Question: I coulnd not find a solution.
I store data into a local SQLITE DB. Everything works except for accented words.
As in the figure.

However, if I try to store accented word by using SqliteManager (Firefox plugin) everything works. In conclusion: when I store accented word by using my app, strange chars appear.
I use the following code to write data (same for read). Basically, all strings are UTF8 encoded.
'''
-(NSInteger)writeData:(NSDictionary* )data table:(NSString* )table
{
sqlite3_stmt *sqlStatement;
NSMutableArray *columns = [[NSMutableArray alloc] init];
NSMutableArray *values = [[NSMutableArray alloc] init];
NSMutableDictionary *temp = [[NSMutableDictionary alloc] initWithDictionary:data];
@try {
assert([data count] != 0);
if ([[data allKeys] count] == 0) return 1;
[temp removeObjectForKey:@"id"];
[columns addObjectsFromArray:[temp allKeys]];
NSString *cols = [columns componentsJoinedByString:@","];
NSMutableString *colNames = [[NSMutableString alloc] initWithString:
[NSString stringWithFormat:@"INSERT INTO %s (",[table UTF8String]]];
[colNames appendString:cols];
[colNames appendString:@")"];
// VALUES FOR INSERT
[values addObjectsFromArray:[temp allValues] ];
NSMutableString *s = [[NSMutableString alloc] init];
for(int i = 0; i < [values count]; i++)
{
[s setString:[NSString stringWithFormat:@"%@",[values objectAtIndex:i]]];
const char* currentValue = [s UTF8String];
[values setObject:[NSString stringWithFormat:@""%s"",currentValue] atIndexedSubscript:i];
}
NSString *vals = [values componentsJoinedByString:@","];
NSMutableString *valNames = [[NSMutableString alloc] initWithString:@" VALUES ("];
[valNames appendString:vals];
[valNames appendString:@")"];
[colNames appendString:valNames];
const char *sql = [colNames UTF8String];
#ifdef DEBUG
NSLog(@"avvDB writeDATA insert string %@",colNames);
#endif
if(sqlite3_prepare(db, sql, -1, &sqlStatement, NULL) != SQLITE_OK)
{
NSLog(@"Problem with prepare statement write %s",sqlite3_errmsg(db));
return 0;
}
if (sqlite3_exec(db, sql, NULL, NULL, NULL) == SQLITE_OK)
{
// NSLog(@"Last id %llu %s",sqlite3_last_insert_rowid(db),sqlite3_errmsg(db));
}
}// end try
@catch(NSException* e)
{
NSLog(@"Eccezione in write %@",[e reason]);
}
@finally {
sqlite3_reset(sqlStatement);
sqlite3_finalize(sqlStatement);
sqlStatement = nil;
return sqlite3_last_insert_rowid(db);
}
}
'''
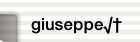
Answer: The '%s' operator does not support unicode characters. As the <URL> of the says, it is "Null-terminated array of 8-bit unsigned characters."
Frankly, for other reasons, you shouldn't be using 'stringWithFormat' anyway (what if one of the strings had a quotation mark in it ... your SQL statement would fail; you're even exposed to SQL injection attacks). You should be using a '?' placeholder instead (with no quotation marks), and then call <URL>.